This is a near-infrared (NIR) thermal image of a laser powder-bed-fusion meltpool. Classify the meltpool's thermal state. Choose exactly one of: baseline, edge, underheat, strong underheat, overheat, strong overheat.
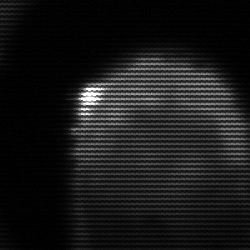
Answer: edge